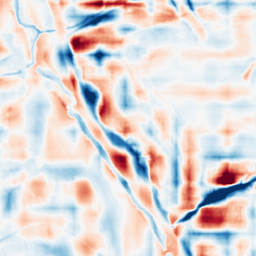
Category: wavelet
Decomposition family: wavelet_reverse_biorthogonal
Decomposition parameters: wavelet: rbio4.4
level: 5
Upsampling method: bilinear
Upsampling parameters: scale: 2
Upsampling scale: 2